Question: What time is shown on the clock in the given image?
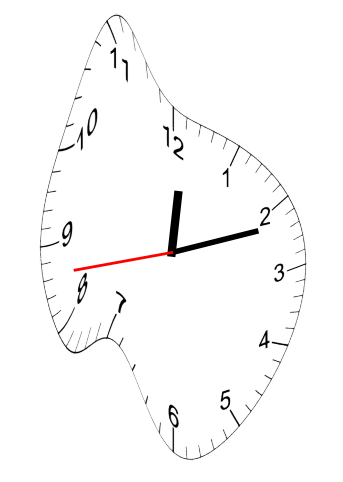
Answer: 12:11:43